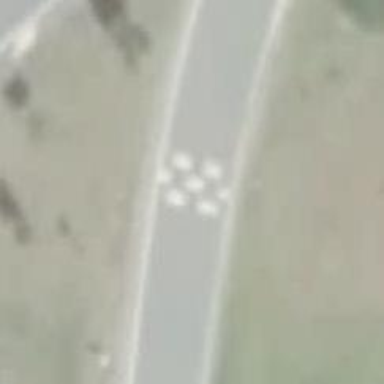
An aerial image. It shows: Traffic calming measure in place: rumble strips.